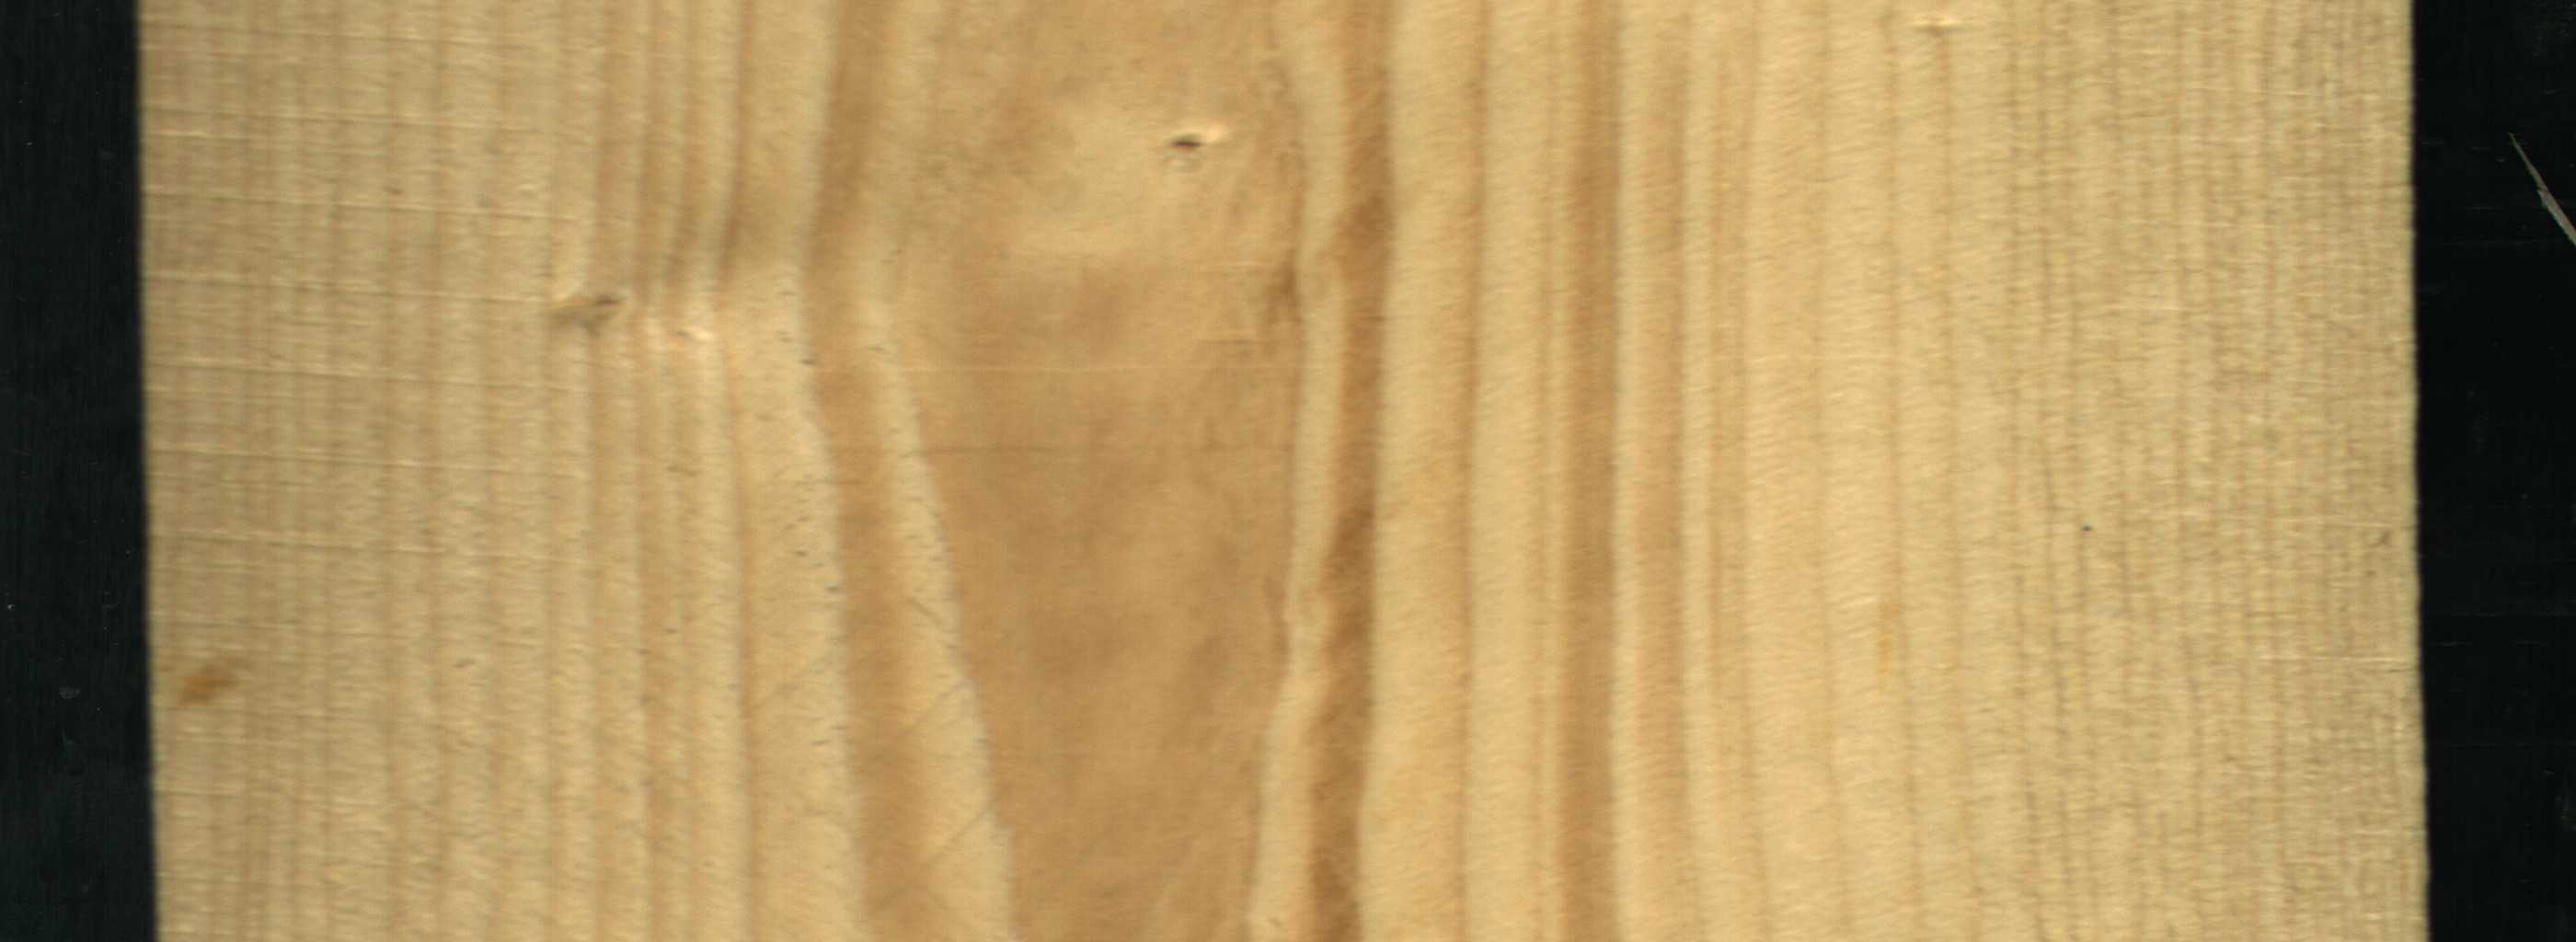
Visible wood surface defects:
Live_Knot